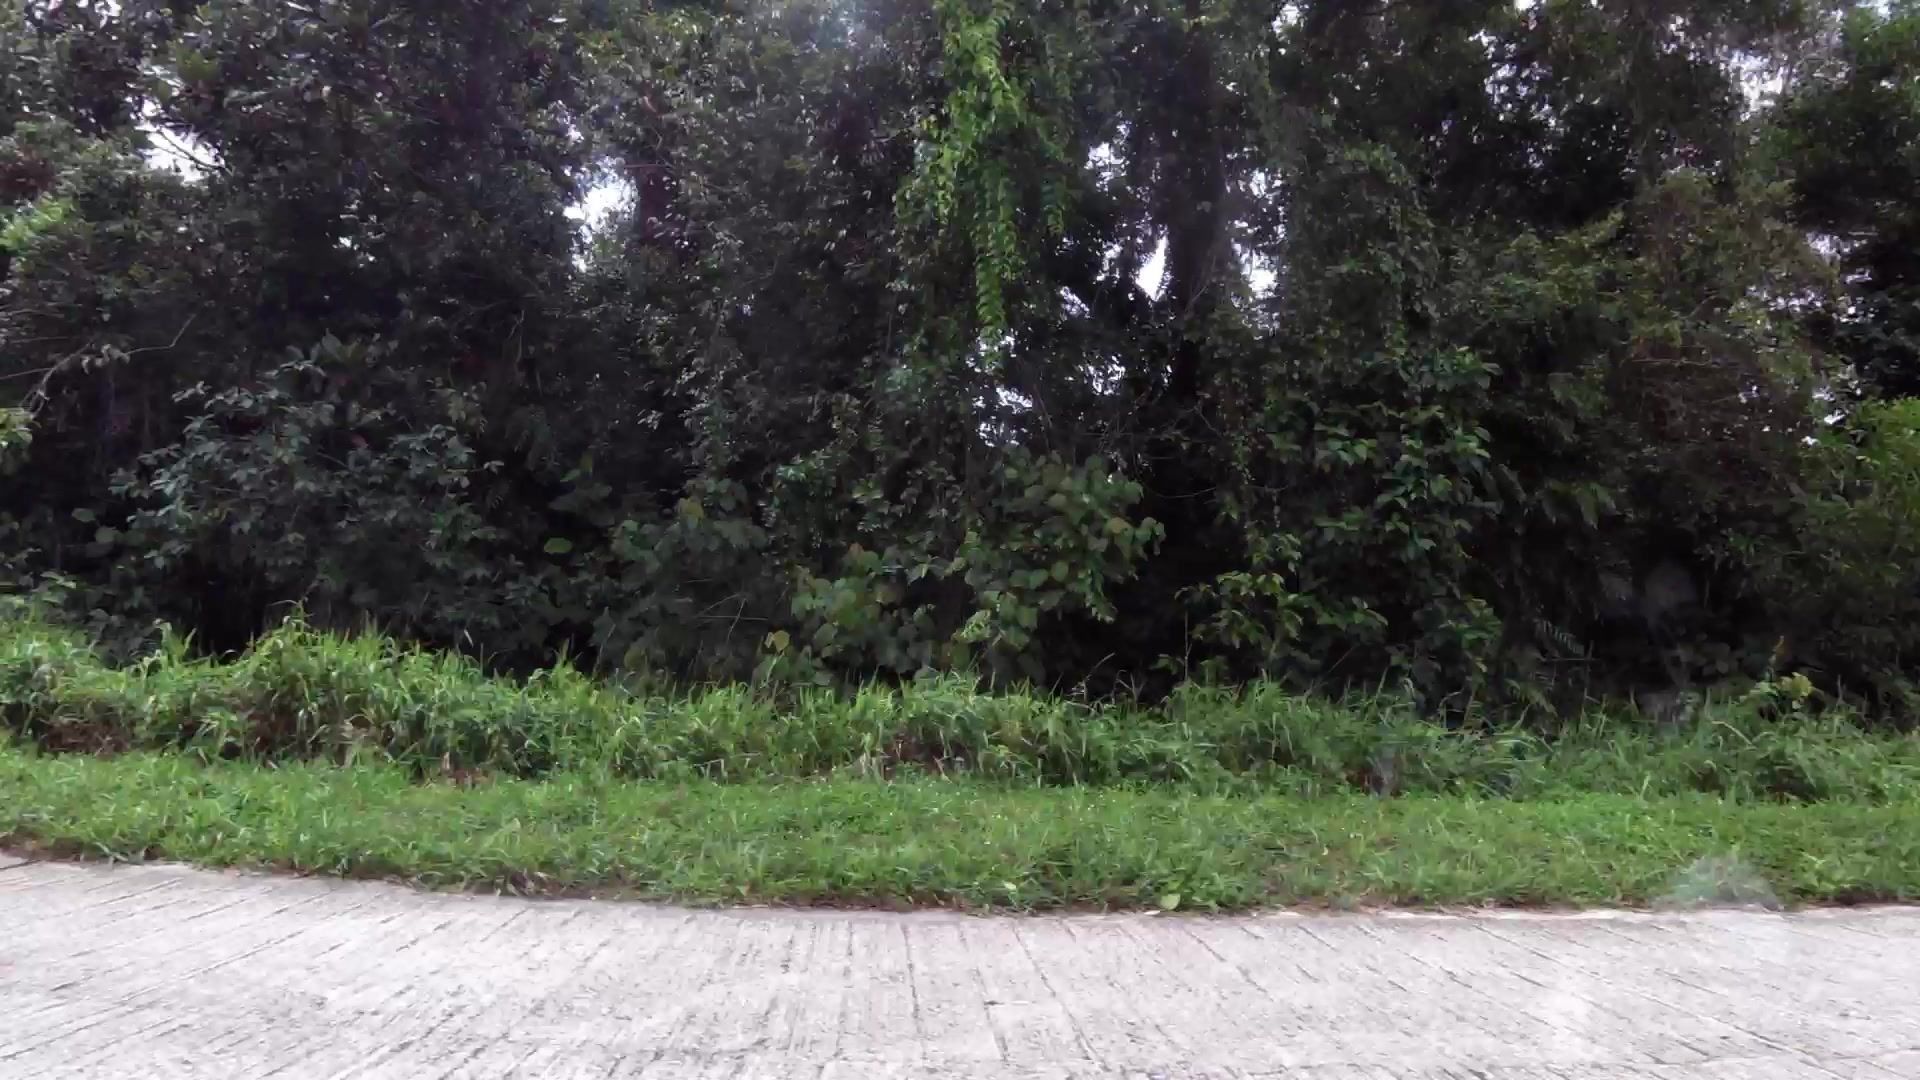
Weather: clear
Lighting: day
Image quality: slightly poor
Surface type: fields
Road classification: unclassified
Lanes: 2
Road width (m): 7.0
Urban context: suburban or peri-urban
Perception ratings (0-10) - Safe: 2.56, Lively: 1.98, Beautiful: 6.83, Boring: 6.08, Depressing: 2.76, Wealthy: 4.91